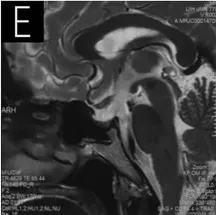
Follow-up MRI 3 months.
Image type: radiology (mri)